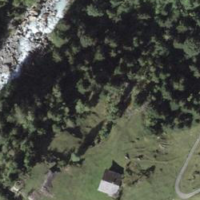
EUNIS habitat code: 43
Species observed at this site:
Aporia crataegi
Phoenicurus ochruros
Erynnis tages